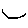
Label: cloud